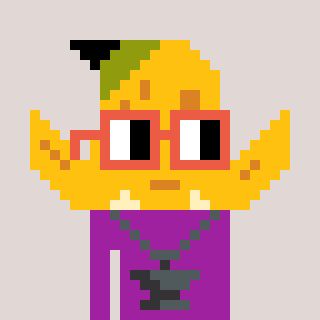
a pixel art character with square orange glasses, a banana-shaped head and a magenta-colored body on a warm background